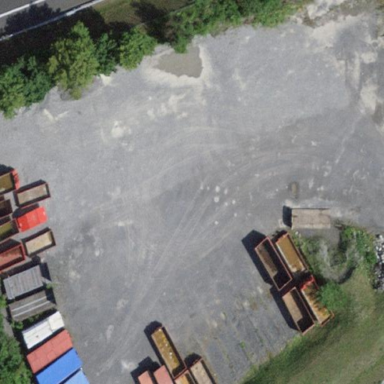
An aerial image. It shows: Brownfield site.